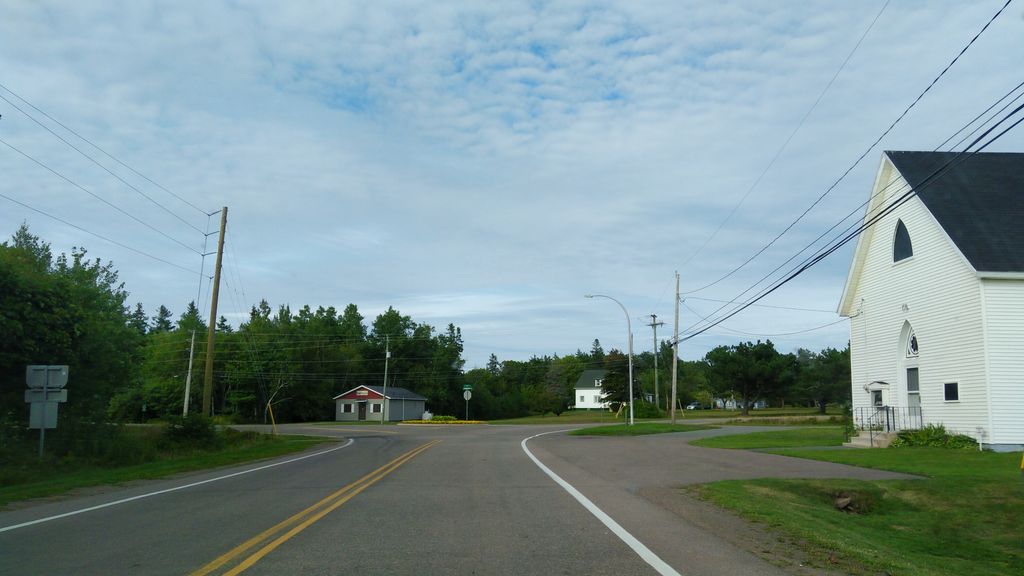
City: charlottetown